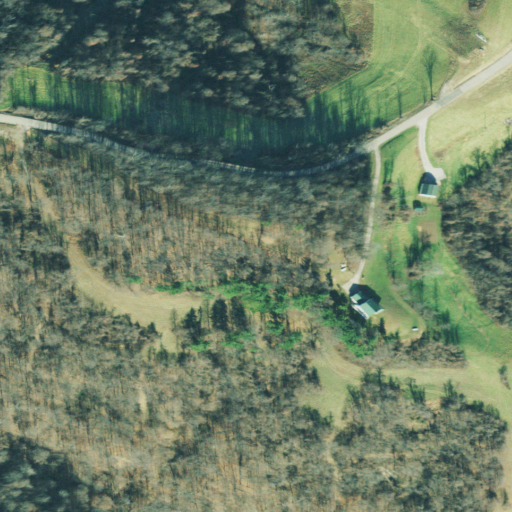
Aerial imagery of ridge(s) in Ohio named Connecting Ridge containing deciduous forest, mixed forest, pasture, open development, and medium intensity development